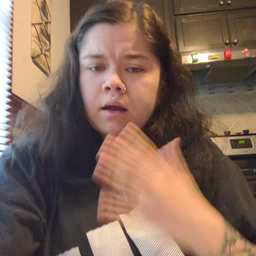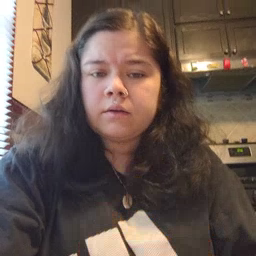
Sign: blue